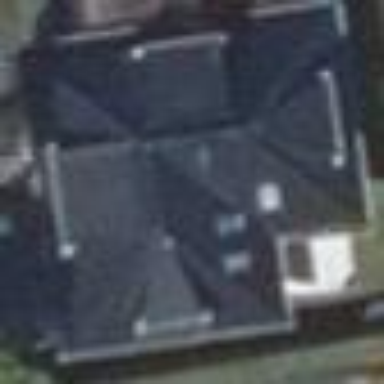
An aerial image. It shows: Simple house.